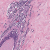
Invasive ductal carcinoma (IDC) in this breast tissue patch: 0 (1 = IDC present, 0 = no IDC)